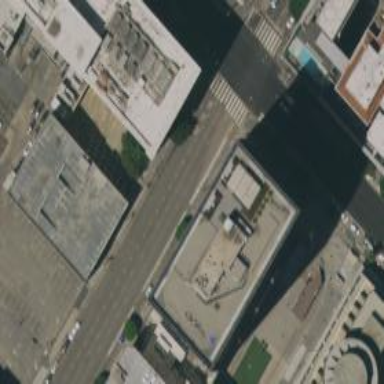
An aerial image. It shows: Part of building with flat concrete roof.